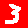
Digit: 3